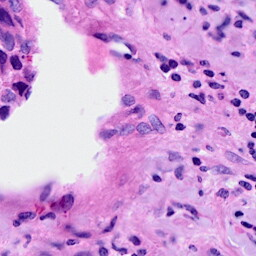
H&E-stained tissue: Breast